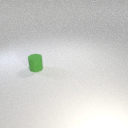
small green rubber cylinder